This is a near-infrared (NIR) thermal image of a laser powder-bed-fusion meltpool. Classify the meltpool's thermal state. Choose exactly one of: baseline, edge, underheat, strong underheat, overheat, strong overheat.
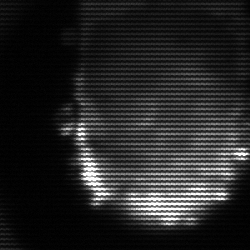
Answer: baseline